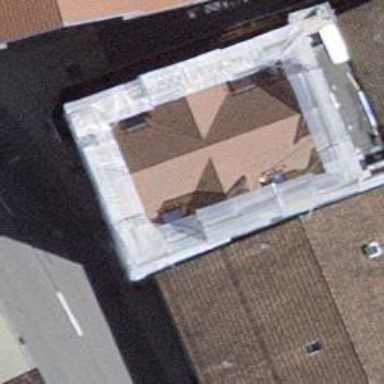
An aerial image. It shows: Restaurant.